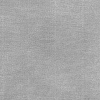
Atmospheric dust classification: dusty